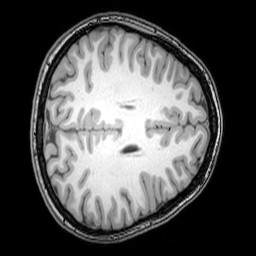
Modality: T1w
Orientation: axial
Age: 24
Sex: female
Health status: healthy
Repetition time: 0.081 s
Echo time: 0.037 s